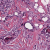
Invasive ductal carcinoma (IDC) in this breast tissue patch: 1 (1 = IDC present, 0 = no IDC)